Interaction volume radius: 5 \u00c5
Interaction volume height: 15 \u00c5
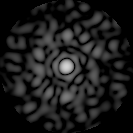
Disorder parameter: 0.8613